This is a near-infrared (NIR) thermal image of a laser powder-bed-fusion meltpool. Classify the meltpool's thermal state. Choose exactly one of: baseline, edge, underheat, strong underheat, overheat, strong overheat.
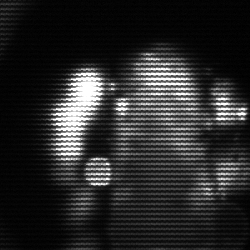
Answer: strong underheat